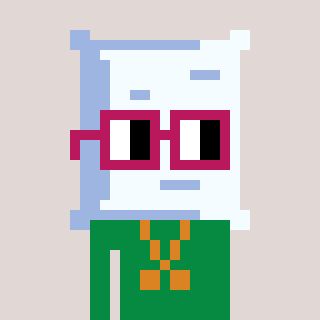
a pixel art character with square dark red glasses, a pillow-shaped head and a green-colored body on a warm background